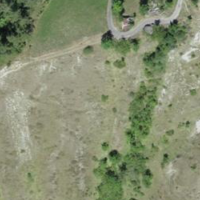
EUNIS habitat code: 23
Species observed at this site:
Knautia arvensis